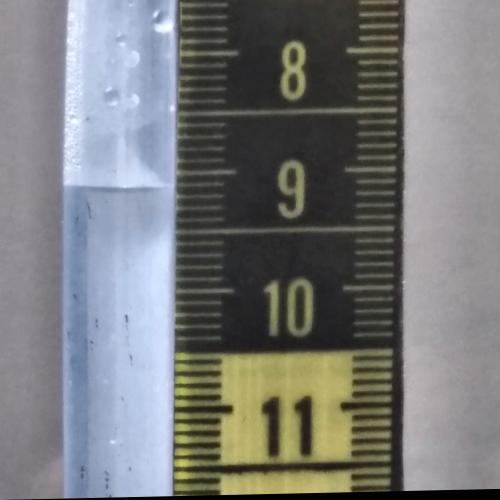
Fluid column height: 9.1 cm